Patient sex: F
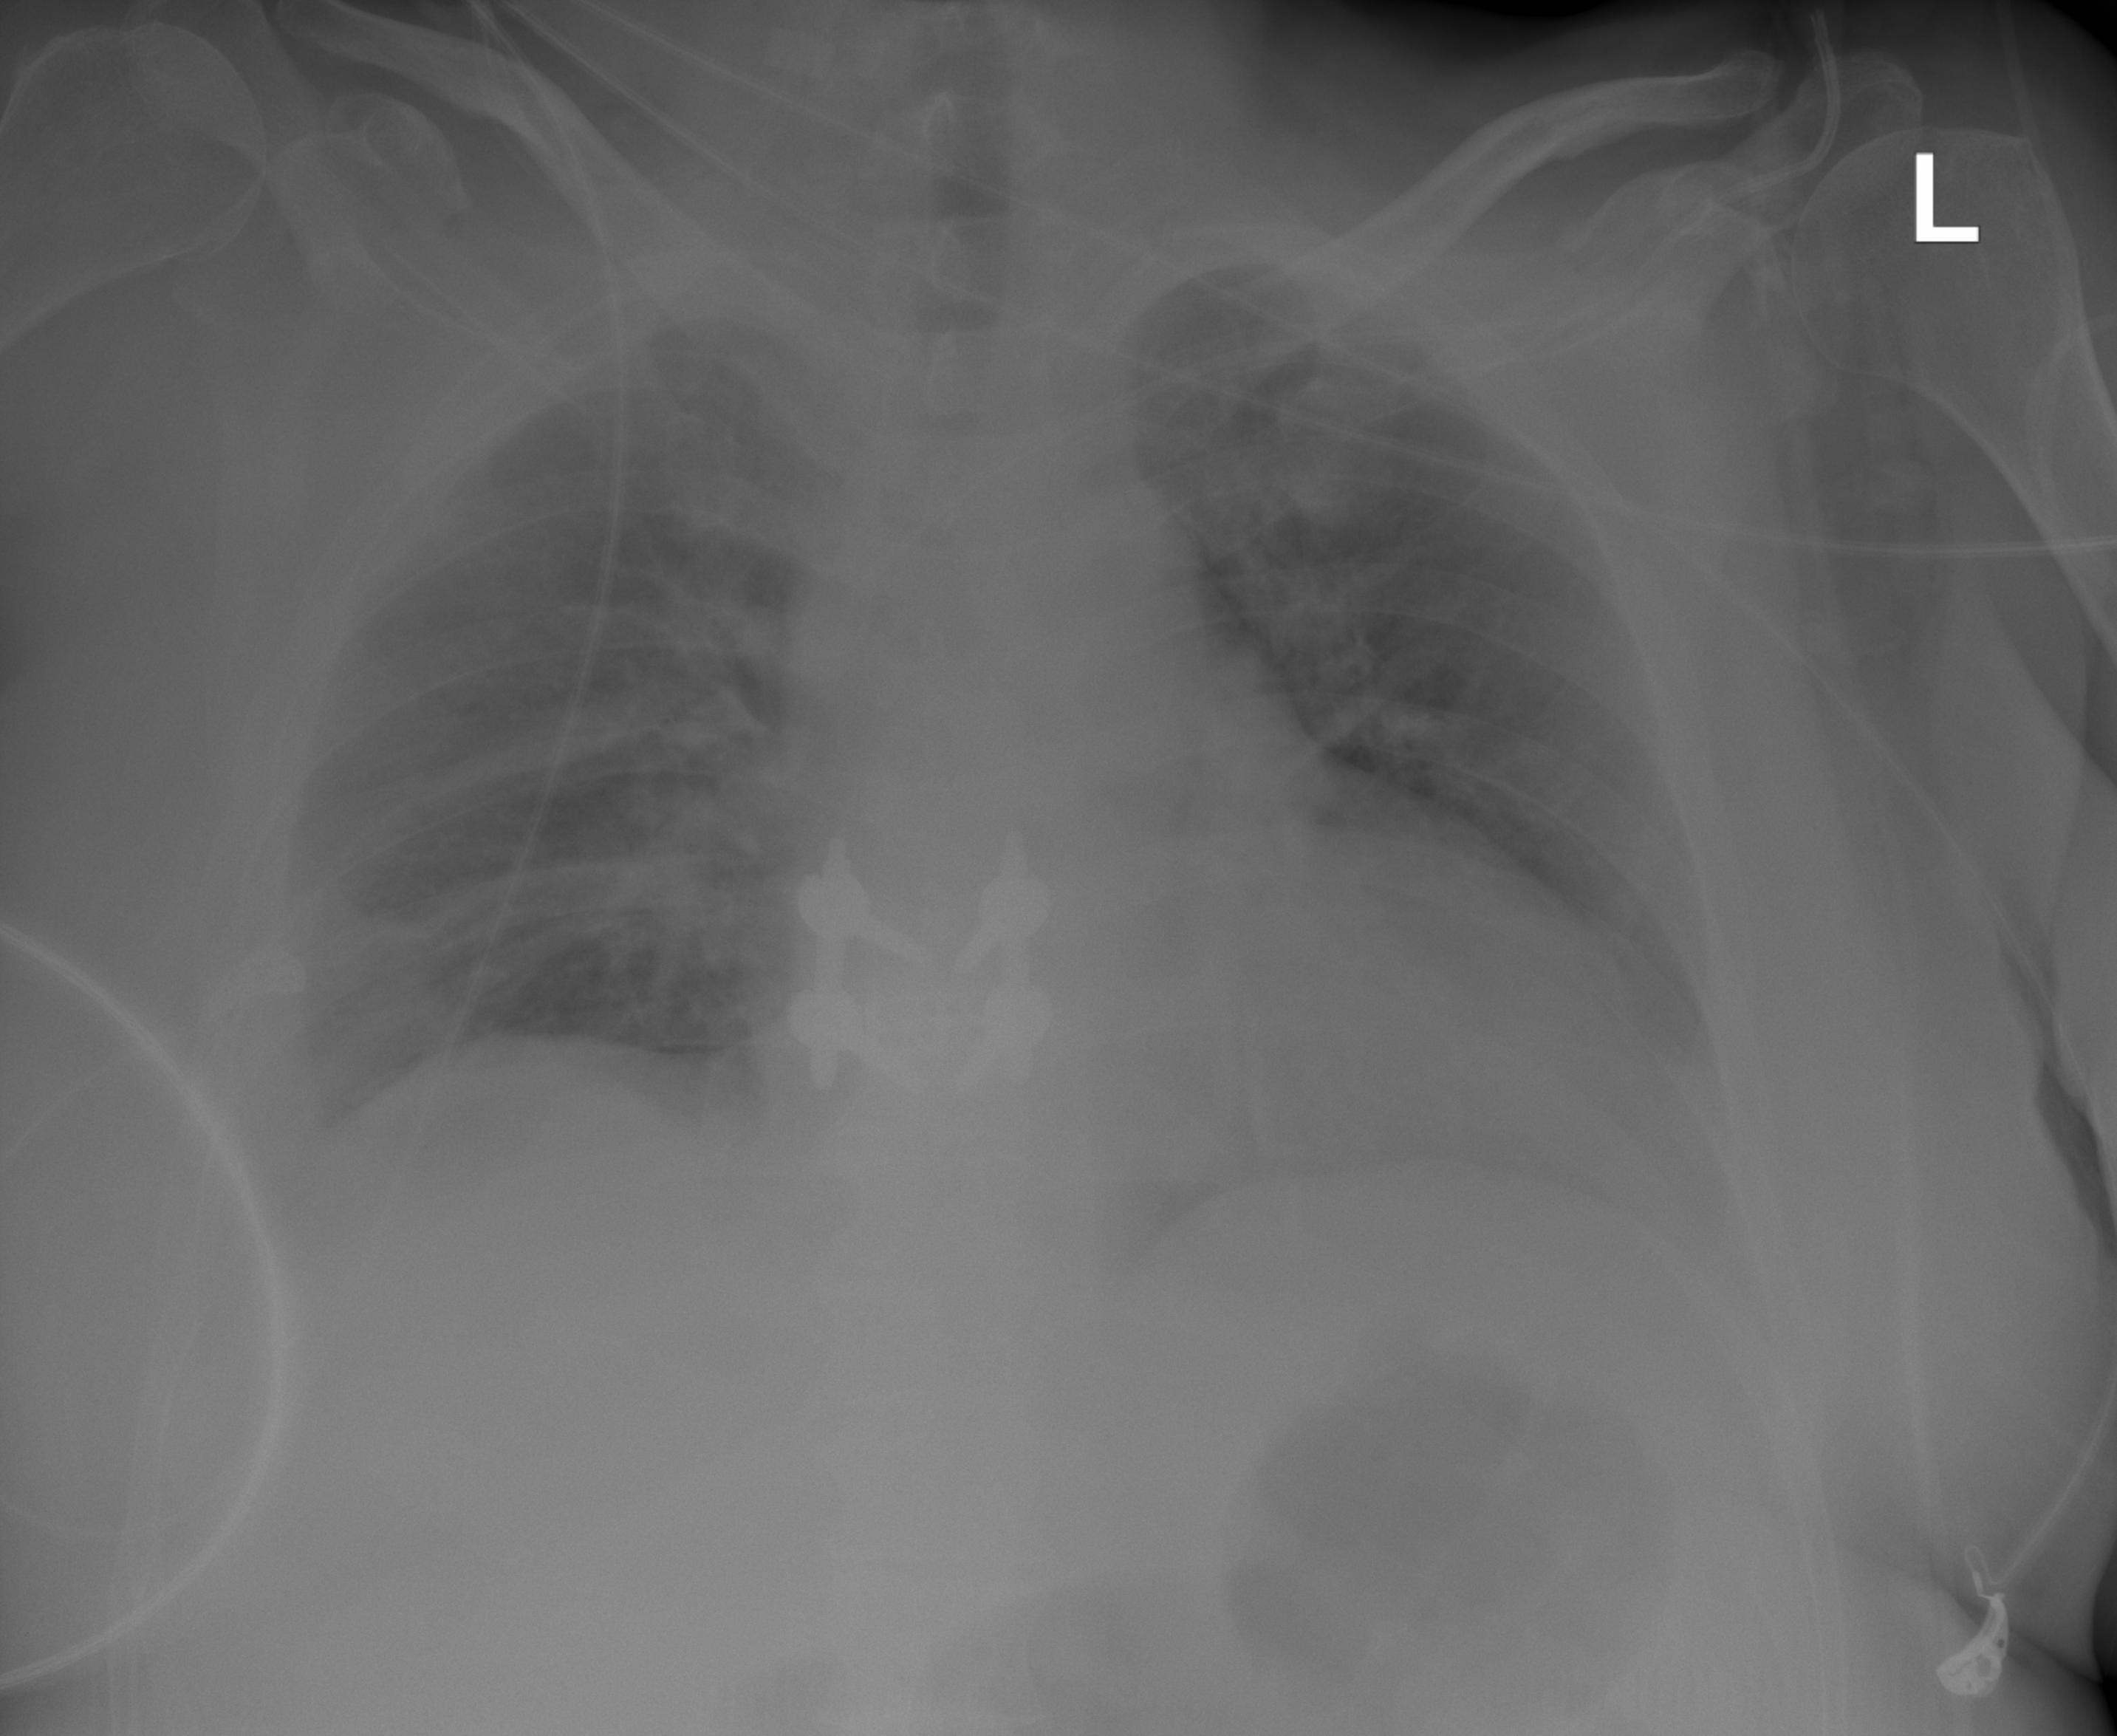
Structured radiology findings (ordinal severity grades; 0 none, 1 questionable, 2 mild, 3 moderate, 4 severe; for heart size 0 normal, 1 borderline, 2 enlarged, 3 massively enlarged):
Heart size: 2
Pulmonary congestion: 0
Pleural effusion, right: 2
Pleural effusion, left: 2
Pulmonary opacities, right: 0
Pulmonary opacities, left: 0
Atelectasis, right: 2
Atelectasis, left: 2